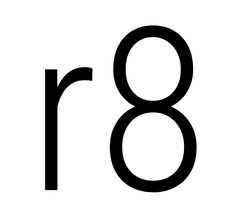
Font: Roboto_Condensed_Light